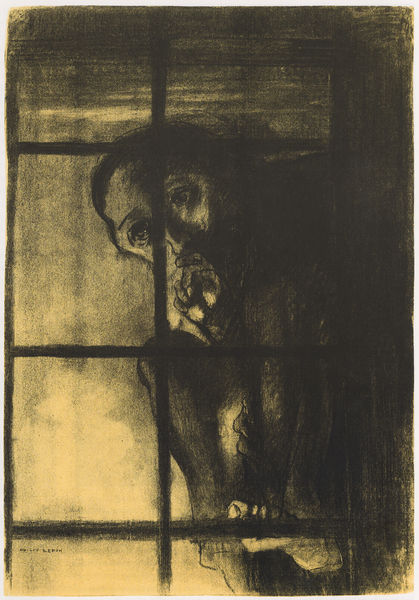
Titel: The convict
Künstler: Odilon Redon
Standort: New York (New York)
Institution: The Museum of Modern Art
Schlagwörter: dunkel, fuß, hand, kopf, mann, schatten, weiß, gelb, mädchen, braun, fenster, finger, frau, grau, haar, hell, kreide, licht, mund, nacht, nase, schwarz, skizze, stirn, zeichnung, blick, beige, bart, arm, augen, entsetzen, gesicht, mensch, tod, tot, trauer, hände, signatur, einsam, gitter, auge, haare, kontrast, traurig, affe, beine, bein, füße, papier, kauern, düster, graphik, grenze, angst, not, trennung, brauen, festhalten, goya, melancholie, allein, nachdenklich, wange, knie, zehen, dünn, dürr, munch, kohle, kauernd, schienbein, druck, druckgrafik, gefangen, furcht, panik, schrecken, entwurf, kohlezeichnung, verzweiflung, totenkopf, zähne, gefängnis, kerker, stäbe, zelle, jesus, hunger, wesen, müde, zwielicht, halbdunkel, deuten, käfig, gefangener, netz, tränen, mager, quadtrat, verzerrt, eingeschlossen, abgemagert, kollwitz, zusammen, redon, klammern, augenhöhle, eingefallene wangen, furch, ekel, gekauert, ängstlich, kauert, stumm, häftling, kontrasst, ängste, gefangenschaft, haft, eingesperrt, eingesprerrt, gefängniszelle, kauernder, kolwitz, käthe kollwitz, käthe kolwitz, gittern, zusammengekauert, sürr, mund#, grauslich